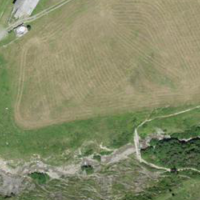
EUNIS habitat code: 26
Species observed at this site:
Rhododendron ferrugineum
Arnica montana
Dactylorhiza majalis
Alnus alnobetula